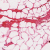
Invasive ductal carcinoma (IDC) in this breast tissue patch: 0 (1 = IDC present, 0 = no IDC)